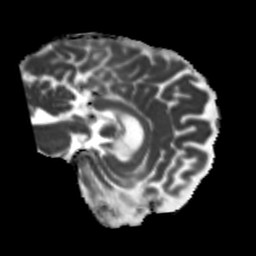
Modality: MD
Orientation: sagittal
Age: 61
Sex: male
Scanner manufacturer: siemens
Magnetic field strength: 3 T
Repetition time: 5.25 s
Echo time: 0.08 s